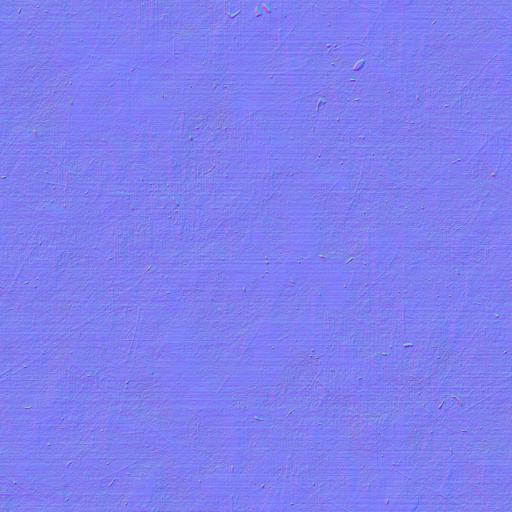
clean concrete light smooth